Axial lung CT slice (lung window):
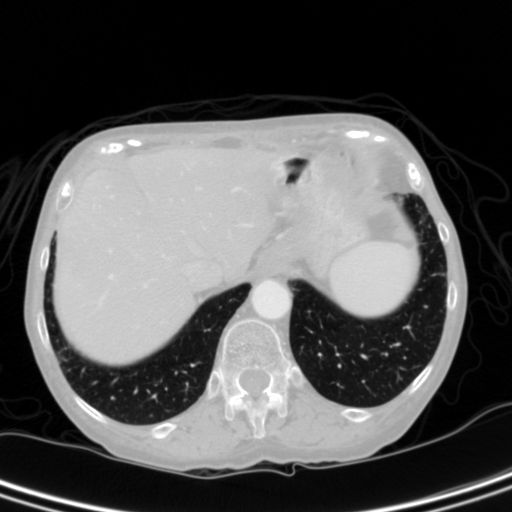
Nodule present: no